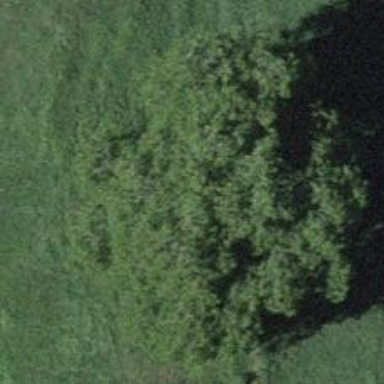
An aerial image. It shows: Beautiful tree in nature.